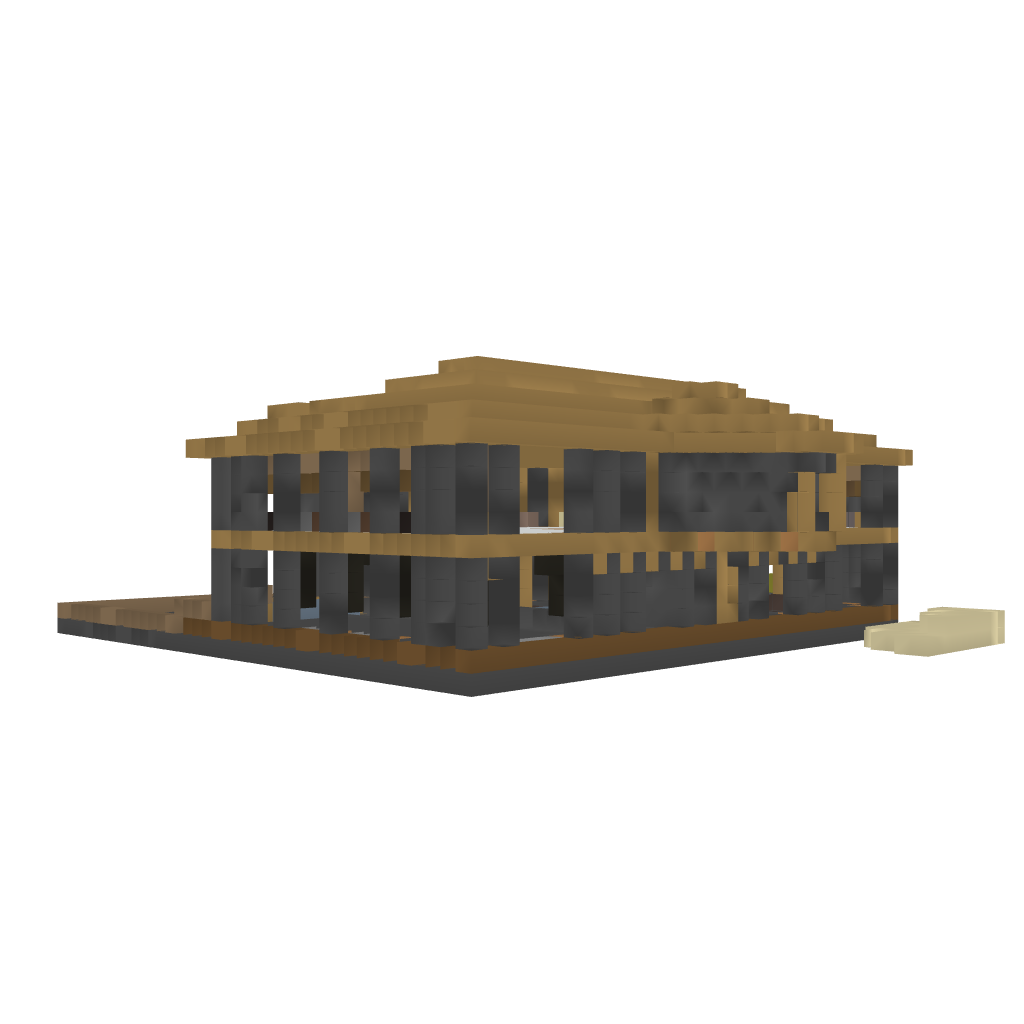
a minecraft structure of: Spa Mansion